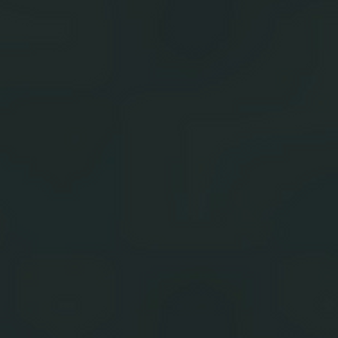
Label: other